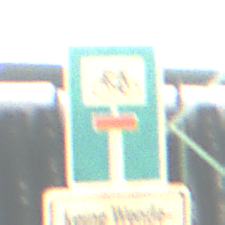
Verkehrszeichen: SackgasseRadverkehrDurchlaessig
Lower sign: HinweisGeaenderteVorfahrtVerkehrsfuehrungVerkehrsregelung3
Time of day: MorningAfternoon
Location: Roofed (Special)
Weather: NotSpecified
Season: NotSpecified
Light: Artificial